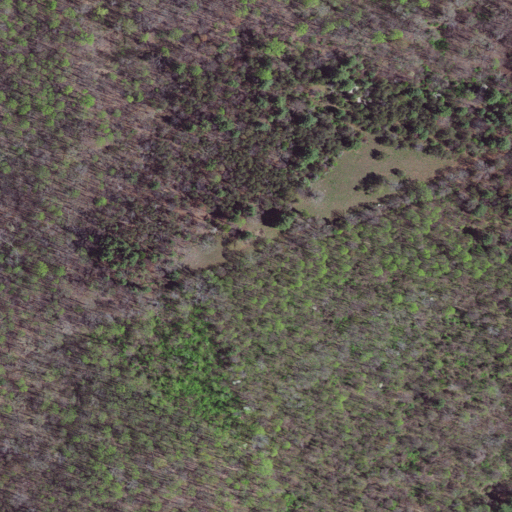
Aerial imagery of mountain in Virginia named Witcher Knob containing deciduous forest and mixed forest